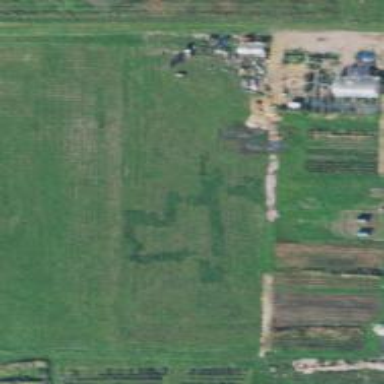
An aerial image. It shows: Historic maze.